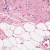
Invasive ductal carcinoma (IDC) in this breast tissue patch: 0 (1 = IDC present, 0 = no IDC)